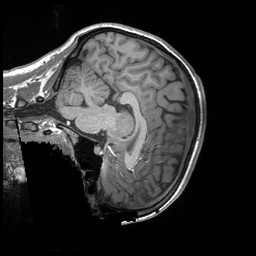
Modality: T1w
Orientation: sagittal
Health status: ill
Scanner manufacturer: siemens
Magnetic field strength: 3 T
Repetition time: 2.3 s
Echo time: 0.00243 s